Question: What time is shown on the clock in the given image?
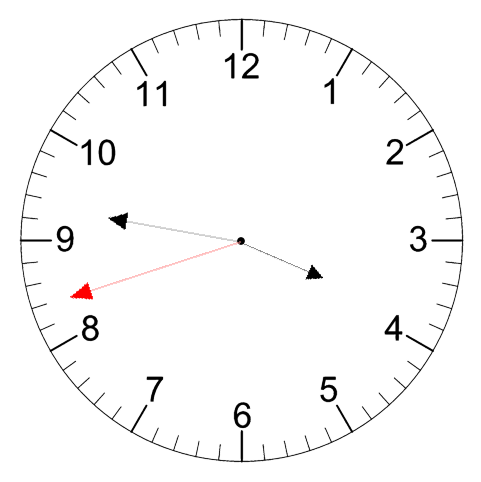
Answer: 03:46:42